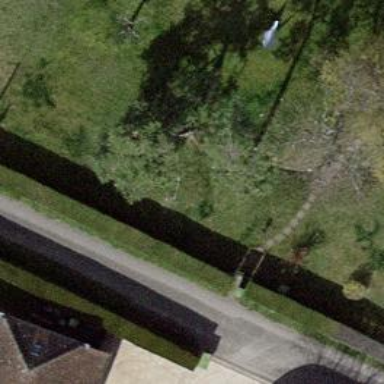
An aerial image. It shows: Evergreen needle-leaved tree.